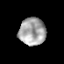
Tissue: prostate
Cell type: Myeloid cells
Senescence score: 0.8089
Nuclear area (px): 717
Mean DAPI intensity: 166.135